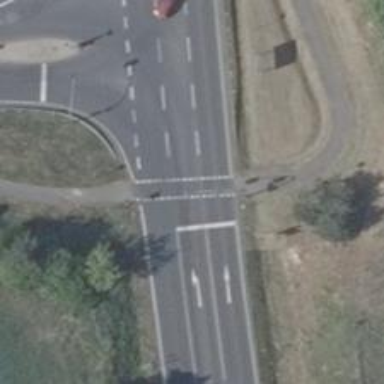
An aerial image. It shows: Road with traffic signals.